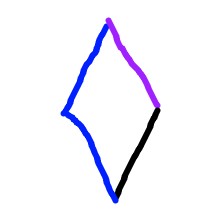
Shape: rhombus